Question: '''
ggplot(mpg, aes(displ, hwy)) +
geom_point() +
facet_wrap(c("cyl", "drv"), labeller = labeller(.multi_line = FALSE))
'''
I would like to replace the comma with space in labels.

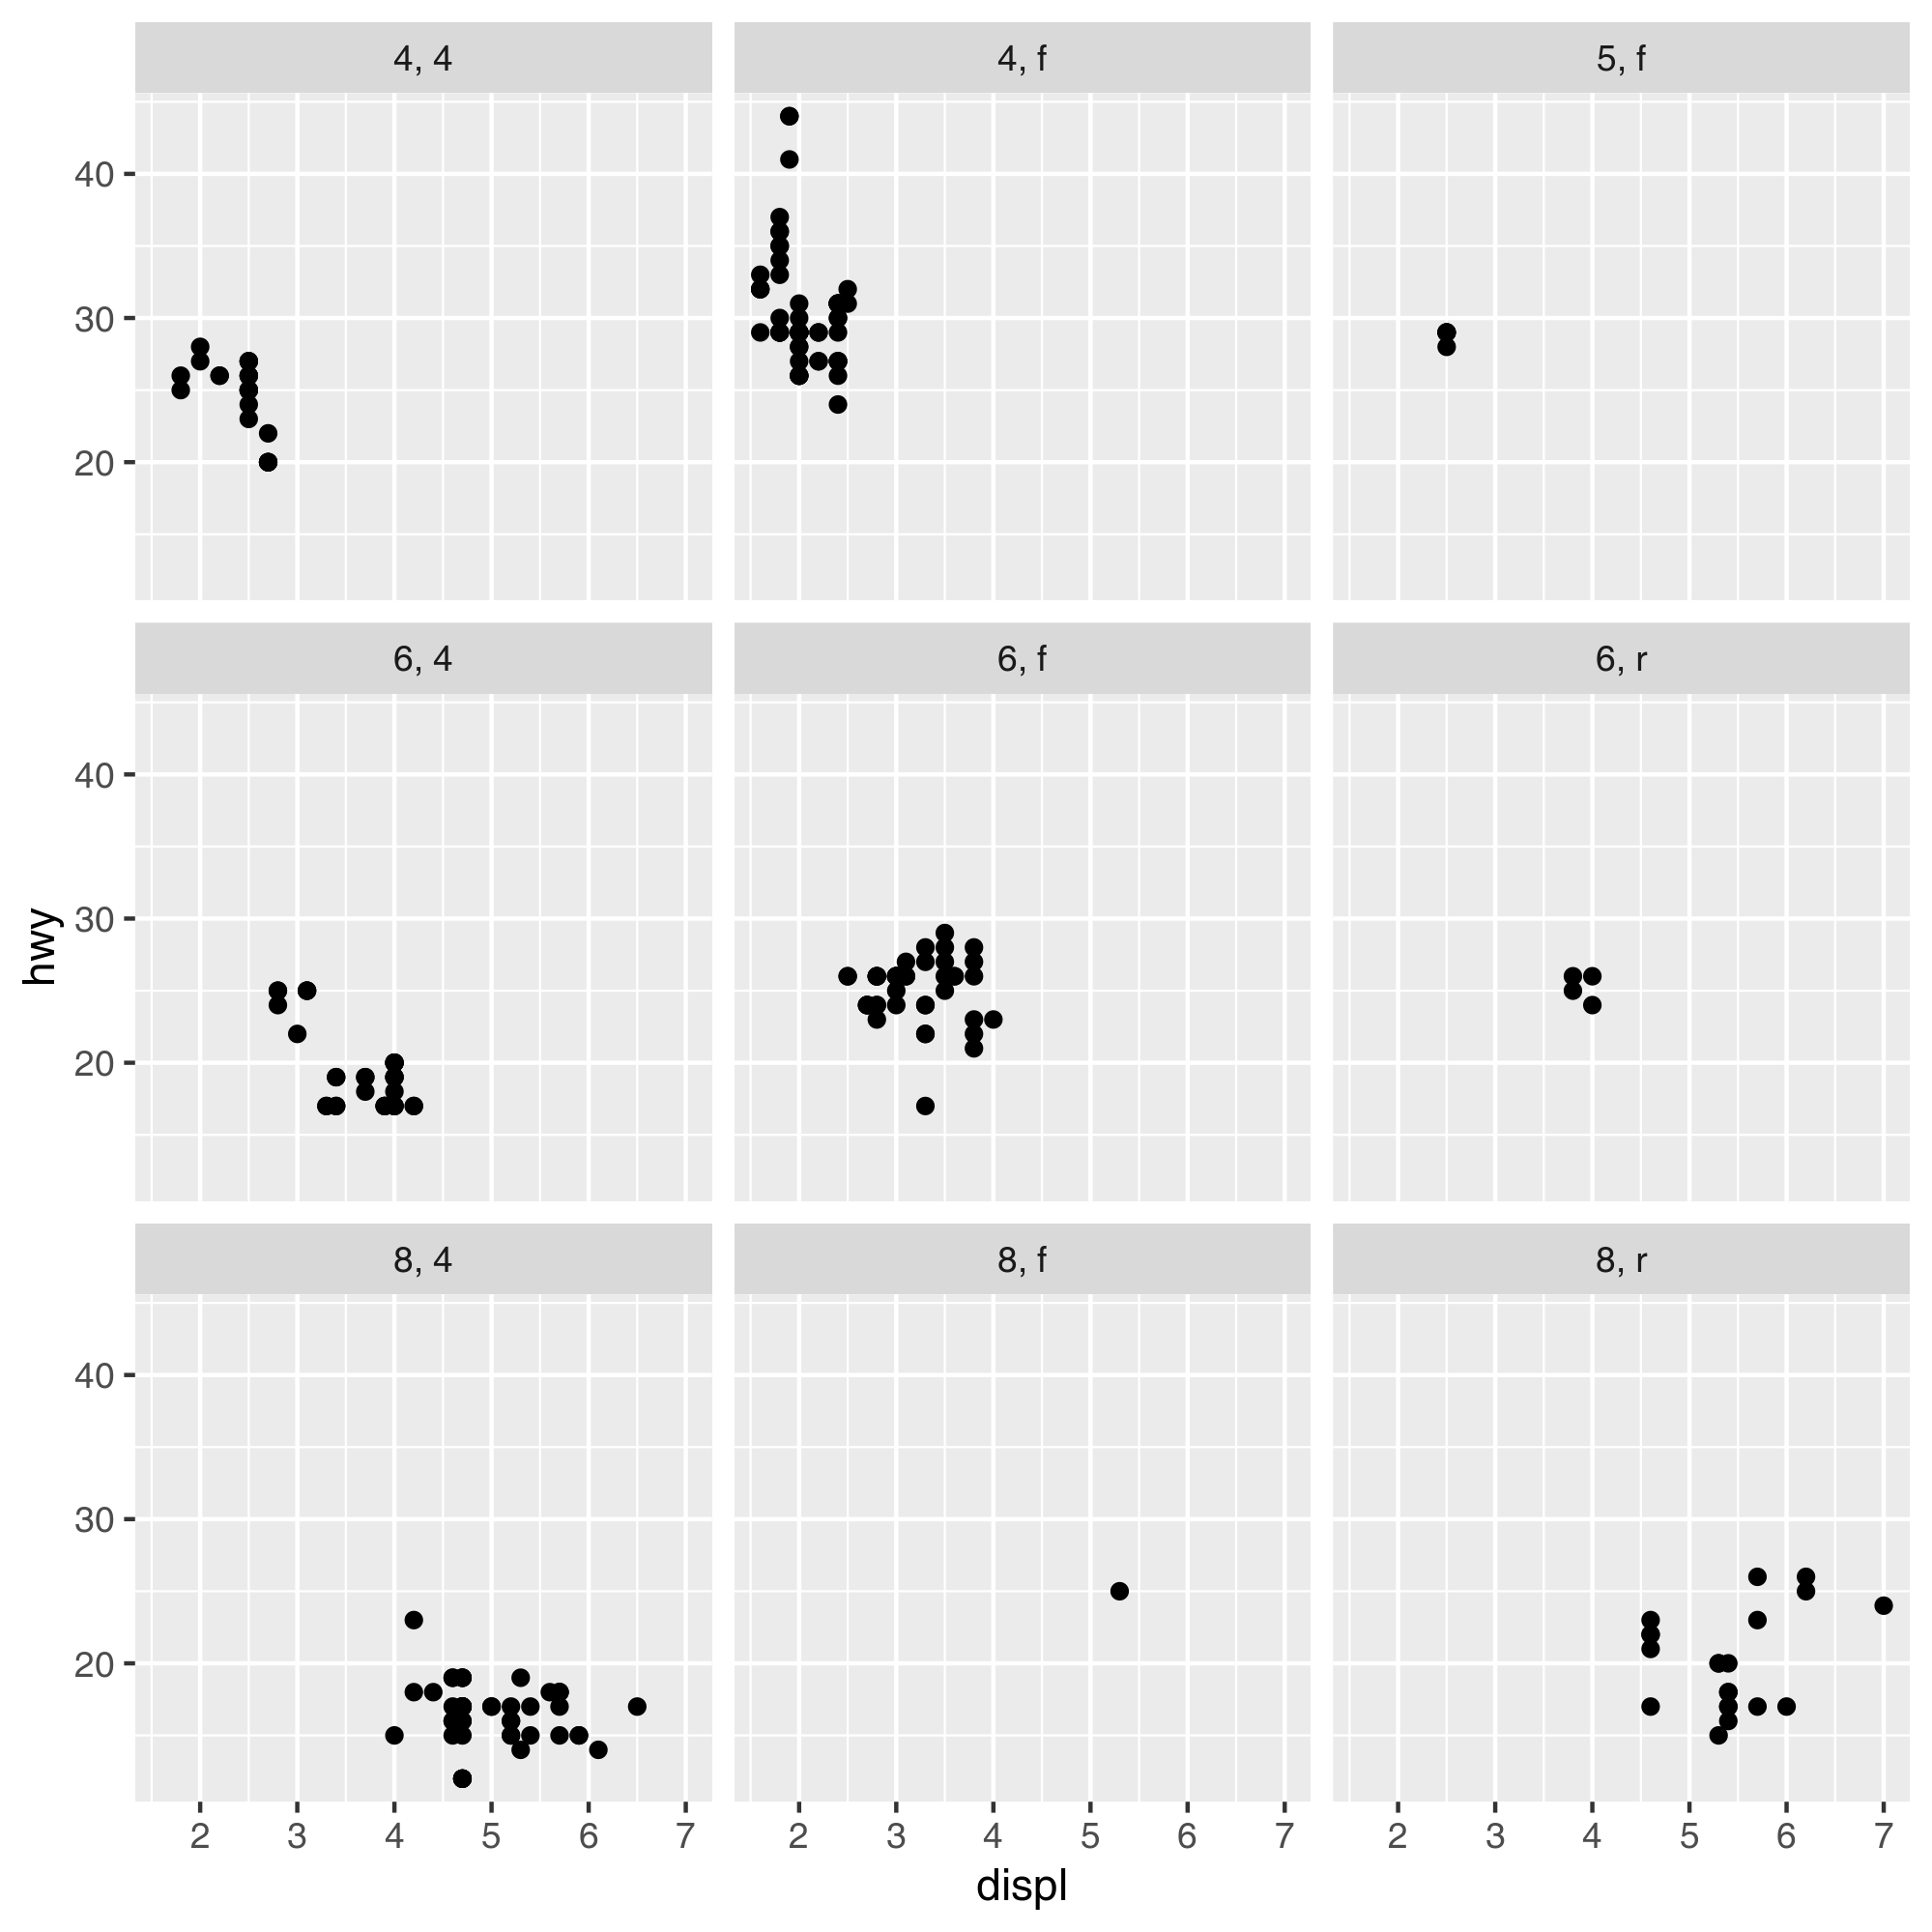
Answer: '''
mpg$label <- paste(mpg$cyl, mpg$drv)
ggplot(mpg, aes(displ, hwy)) +
geom_point() +
facet_wrap(~label)
'''